Question:
well I am using andengine and box2d extension
you see, my objects flying from ground (red rectange) to roof (yellow one) of my camera, how is that posibble I dont understand
this is a part of my code,
'''
@Override
public EngineOptions onCreateEngineOptions() {
final Camera camera = new Camera(0, 0, CAMERA_WIDTH, CAMERA_HEIGHT);
return new EngineOptions(true, ScreenOrientation.PORTRAIT_FIXED,
new RatioResolutionPolicy(CAMERA_WIDTH, CAMERA_HEIGHT), camera);
}
'''
and Also this
'''
@Override
protected Scene onCreateScene() {
this.mEngine.registerUpdateHandler(new FPSLogger());
this.mScene = new Scene();
this.mScene.setBackground(new Background(256, 256, 256));
this.mPhysicsWorld = new PhysicsWorld(new Vector2(0,SensorManager.GRAVITY_EARTH),false);
this.mScene.registerUpdateHandler(this.mPhysicsWorld);
'''
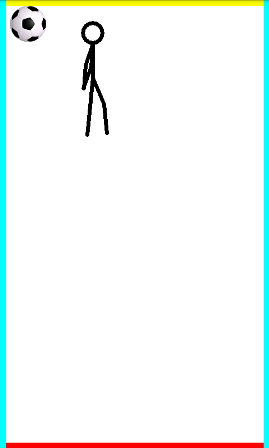
Answer: I think you just have to use -SensorManager.GRAVITY_EARTH, like this:
'''
this.mPhysicsWorld = new PhysicsWorld(new Vector2(0, -SensorManager.GRAVITY_EARTH),false);
'''
In the AndEngine AnchorCenter Branch you have to use negativ values as gravity, to make your physics objects fall down, because the coordinate system was changed.